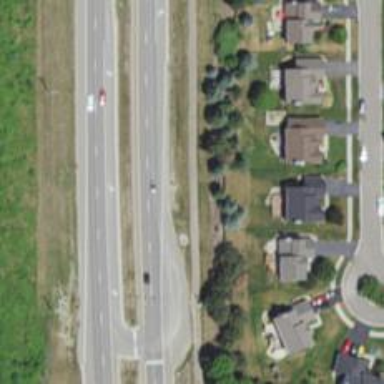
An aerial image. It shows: Primary highway.